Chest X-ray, PA view. Patient: 50 years old, sex F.
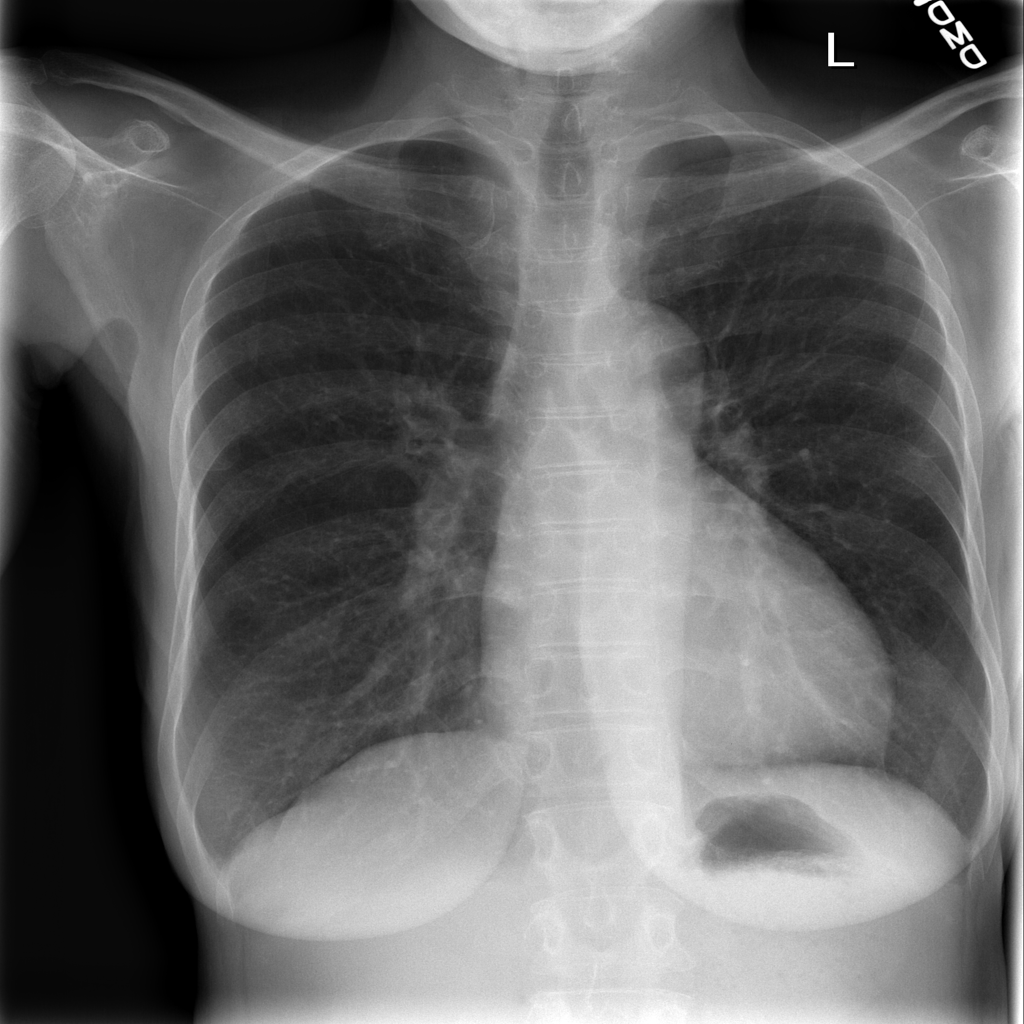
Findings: Infiltration